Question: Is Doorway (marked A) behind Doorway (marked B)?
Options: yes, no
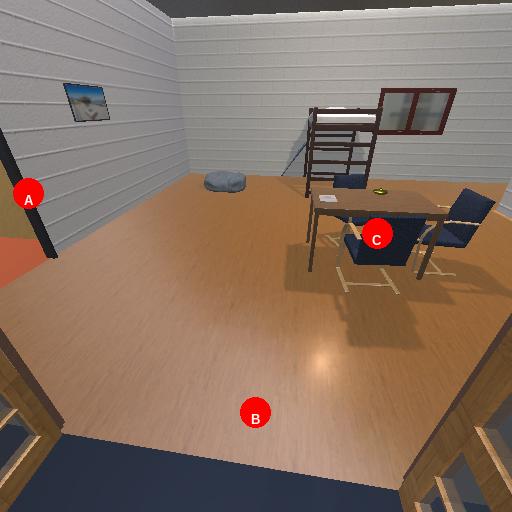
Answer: yes